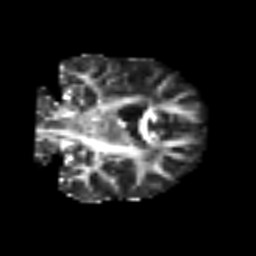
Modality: FA
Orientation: coronal
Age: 69
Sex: female
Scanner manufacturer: siemens
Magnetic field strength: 3 T
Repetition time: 5.6 s
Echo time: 0.082 s